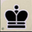
Piece: bK